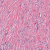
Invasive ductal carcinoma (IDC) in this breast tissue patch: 1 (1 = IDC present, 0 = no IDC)